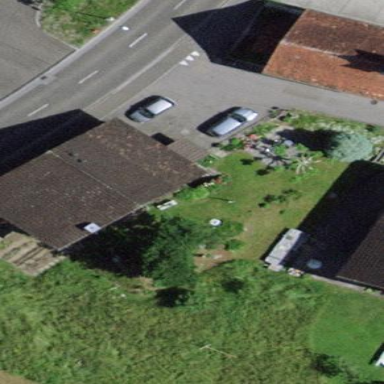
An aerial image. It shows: Detached building.